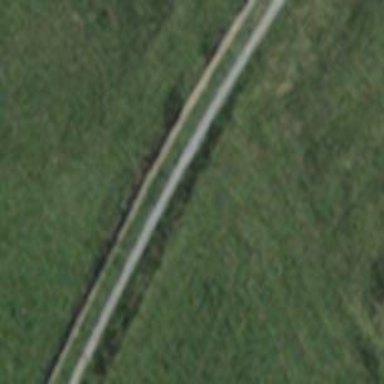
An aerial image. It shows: Track road with fine gravel surface and grade2 tracktype. The trail visibility is excellent.